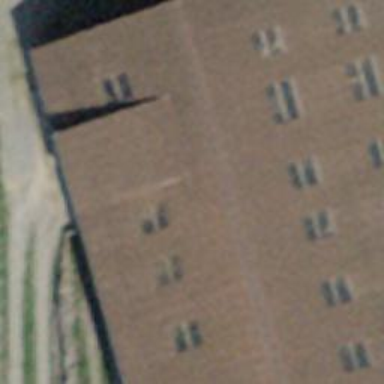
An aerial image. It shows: Rural barn.